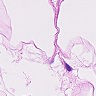
Metastatic tissue present: no